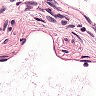
Metastatic tissue present: no